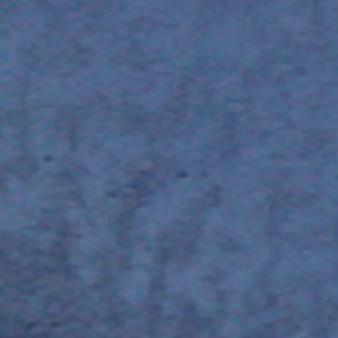
Label: other